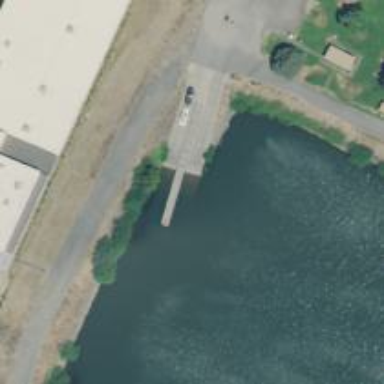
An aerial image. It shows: Slipway on leisure land.